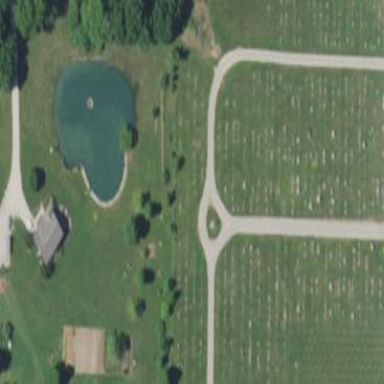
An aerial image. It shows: Cemetery.